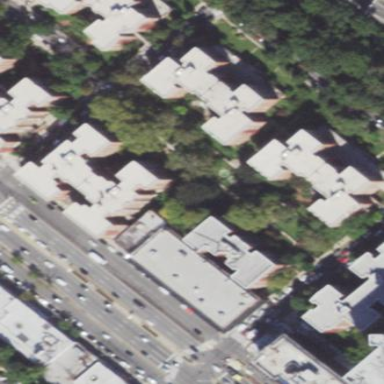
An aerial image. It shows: Residential area with apartments.